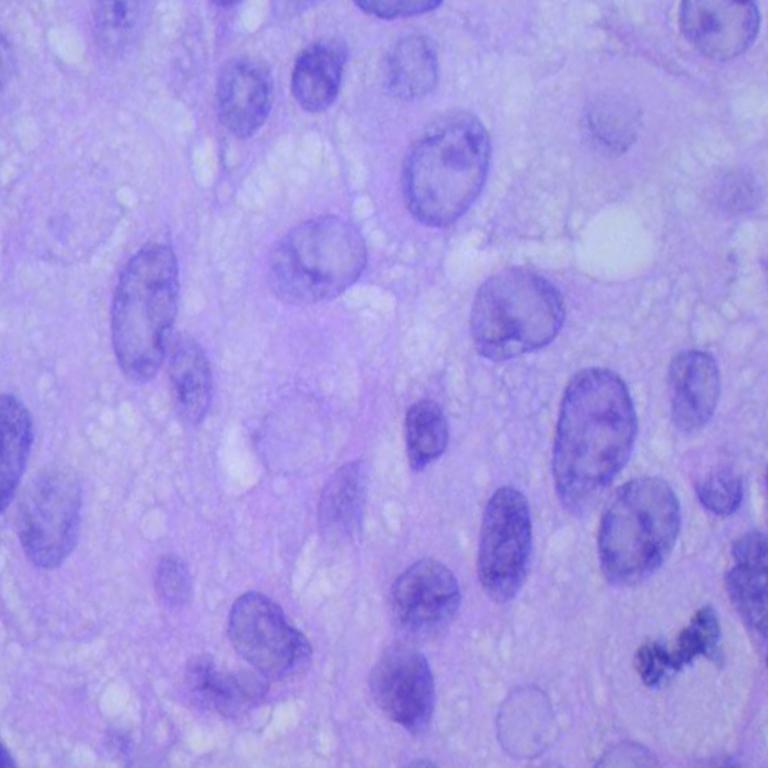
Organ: lung
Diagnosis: squamous carcinomas